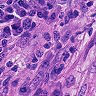
Metastatic tissue present: no